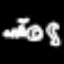
Label: leaf